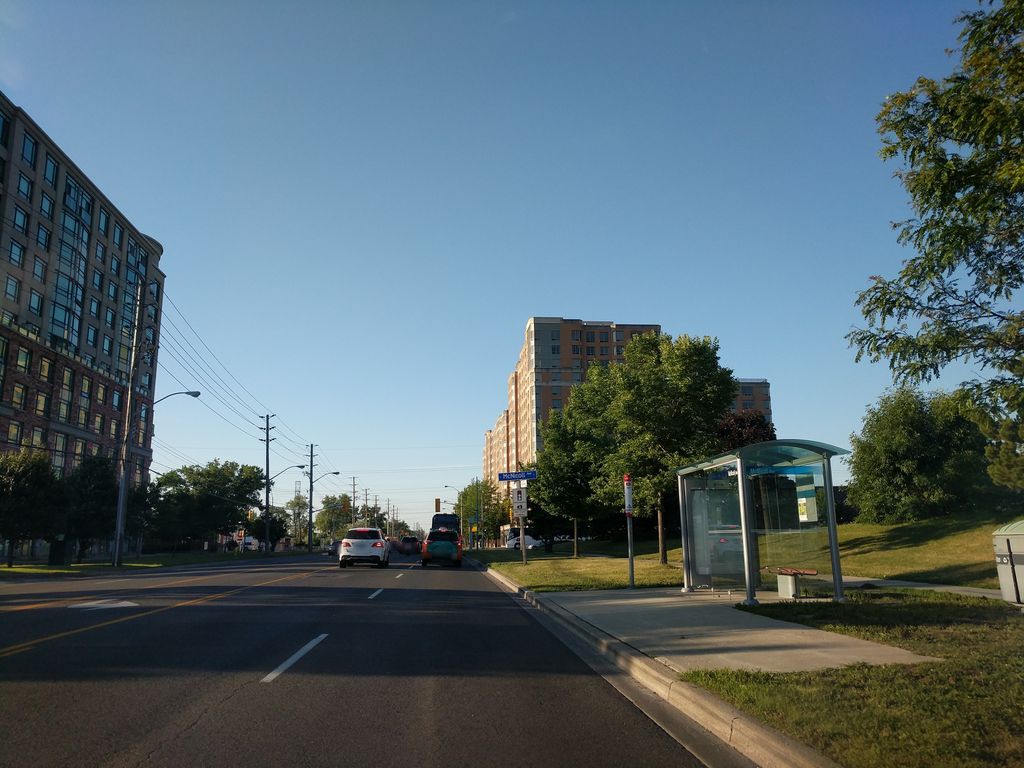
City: toronto